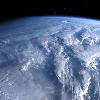
Label: cloud